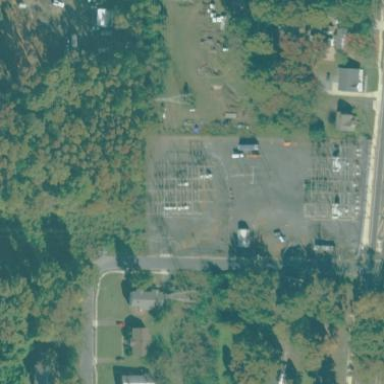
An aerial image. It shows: Distribution level power substation surrounded by fence.